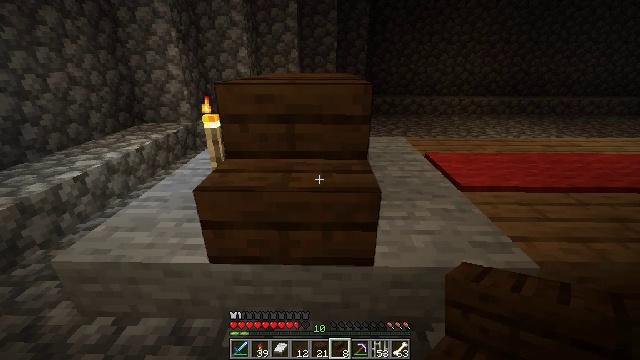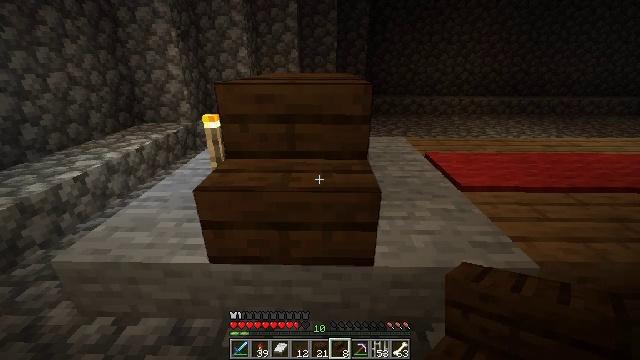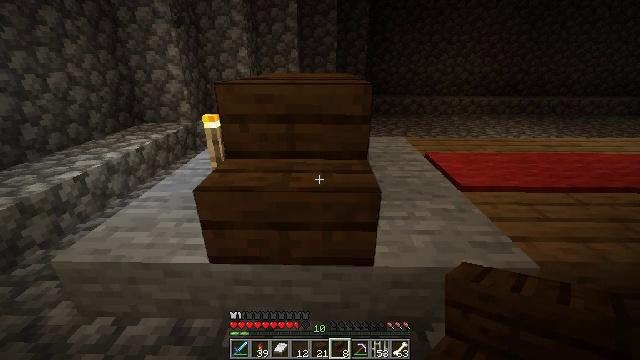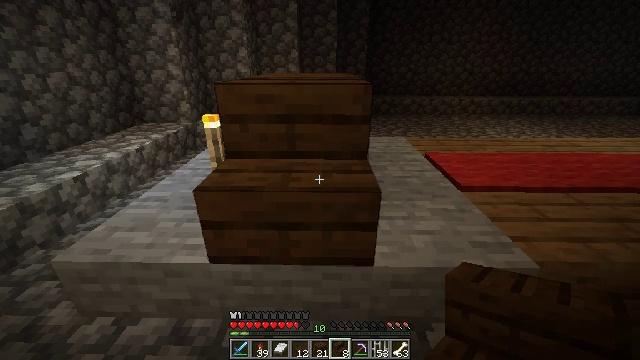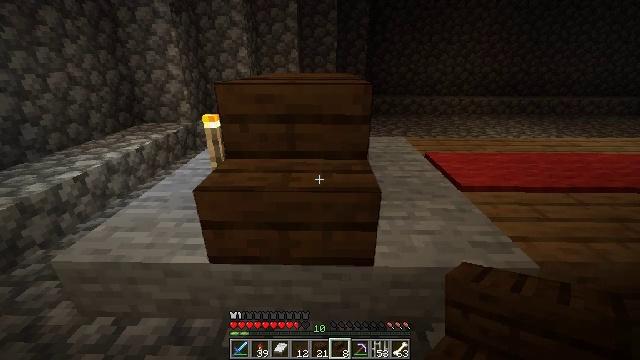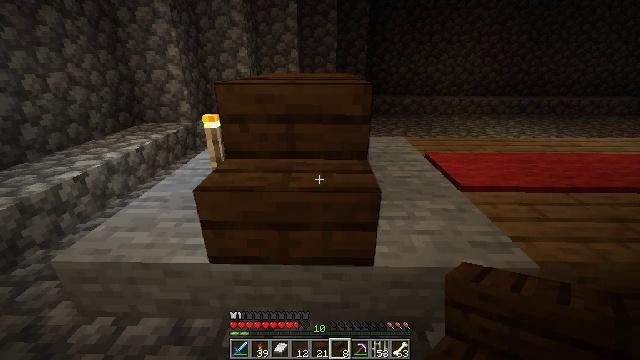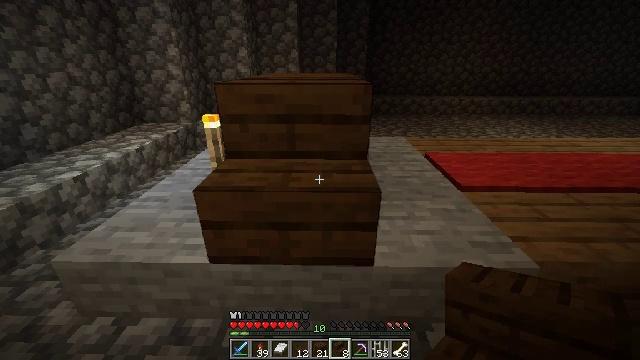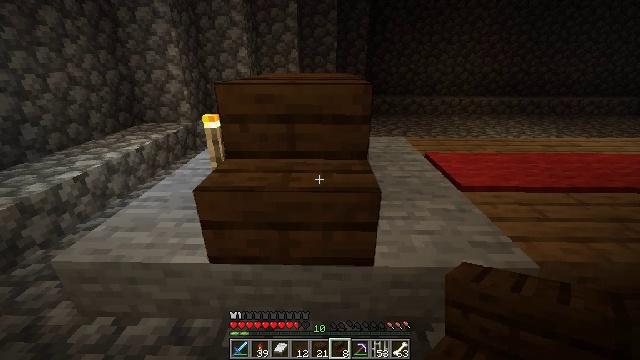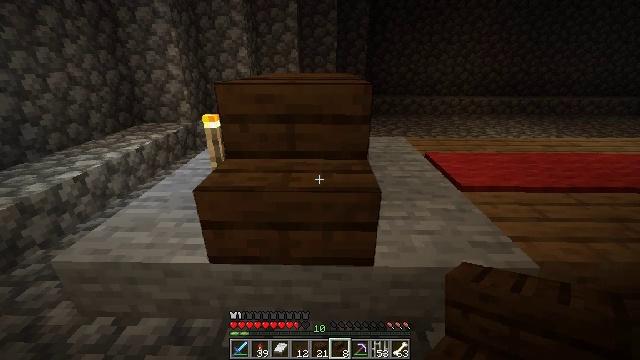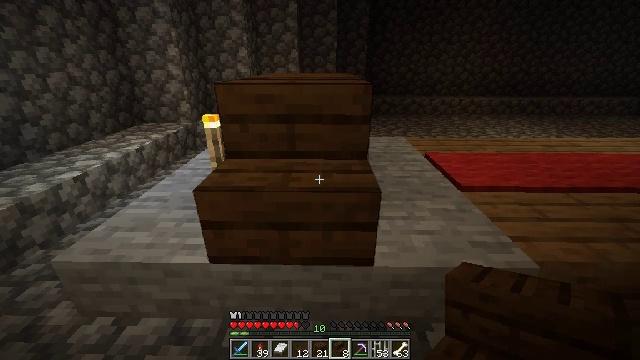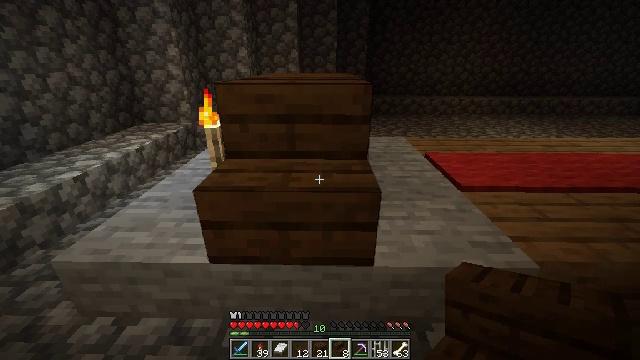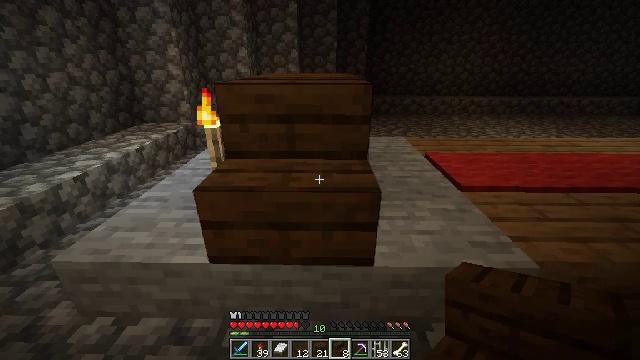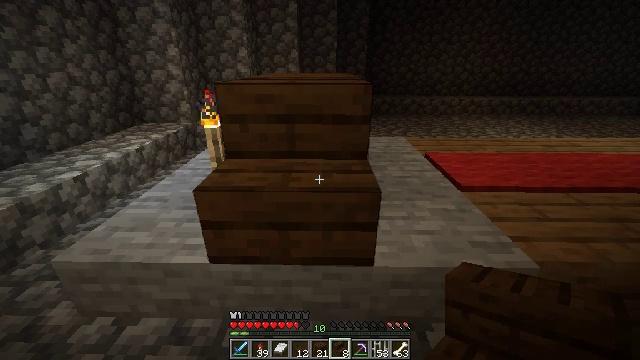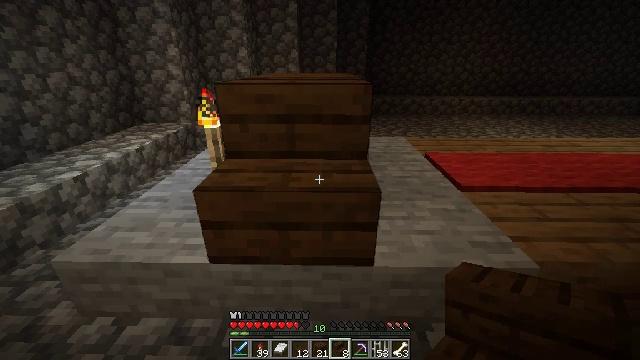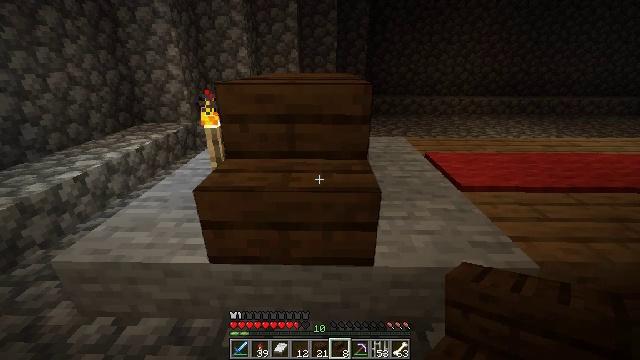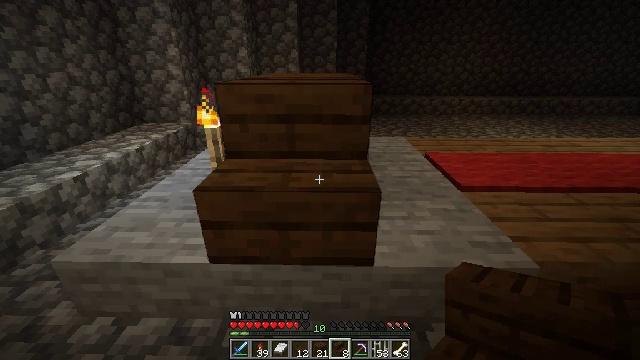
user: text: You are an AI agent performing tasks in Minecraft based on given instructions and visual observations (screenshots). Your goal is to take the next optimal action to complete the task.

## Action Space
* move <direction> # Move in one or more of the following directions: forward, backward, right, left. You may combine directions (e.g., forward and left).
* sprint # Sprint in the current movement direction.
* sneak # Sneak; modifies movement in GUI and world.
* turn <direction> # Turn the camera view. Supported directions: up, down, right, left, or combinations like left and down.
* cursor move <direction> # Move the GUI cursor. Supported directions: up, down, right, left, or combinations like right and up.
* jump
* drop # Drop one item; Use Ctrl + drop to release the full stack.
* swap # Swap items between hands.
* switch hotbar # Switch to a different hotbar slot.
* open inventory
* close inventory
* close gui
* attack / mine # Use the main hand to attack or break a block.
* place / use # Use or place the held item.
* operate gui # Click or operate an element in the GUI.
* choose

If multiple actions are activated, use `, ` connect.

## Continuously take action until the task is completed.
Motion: motion action
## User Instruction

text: Attack the dark oak planks to recycle them.
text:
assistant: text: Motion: no_op
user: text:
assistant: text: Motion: no_op
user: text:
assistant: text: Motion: no_op
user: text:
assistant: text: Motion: no_op
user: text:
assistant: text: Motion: no_op
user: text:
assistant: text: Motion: no_op
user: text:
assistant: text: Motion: no_op
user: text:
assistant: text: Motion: no_op
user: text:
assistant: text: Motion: no_op
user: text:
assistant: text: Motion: no_op
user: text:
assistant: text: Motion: no_op
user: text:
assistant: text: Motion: no_op
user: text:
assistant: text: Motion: no_op
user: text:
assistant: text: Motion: no_op
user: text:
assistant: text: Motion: no_op
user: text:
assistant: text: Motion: no_op
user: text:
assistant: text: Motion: no_op
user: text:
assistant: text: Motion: no_op
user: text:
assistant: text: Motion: no_op
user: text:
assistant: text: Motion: no_op
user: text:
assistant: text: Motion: no_op
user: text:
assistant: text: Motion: no_op
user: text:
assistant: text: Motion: no_op
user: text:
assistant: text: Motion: no_op
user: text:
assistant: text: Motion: no_op
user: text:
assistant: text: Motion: no_op
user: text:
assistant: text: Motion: no_op
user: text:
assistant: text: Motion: no_op
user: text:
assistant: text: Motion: no_op
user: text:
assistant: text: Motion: no_op